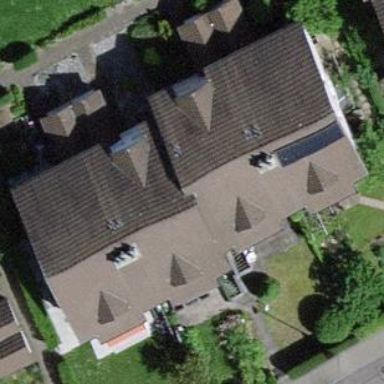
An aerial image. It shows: Terrace building.